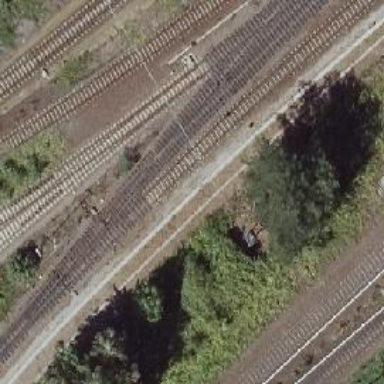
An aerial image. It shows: Railway signal.